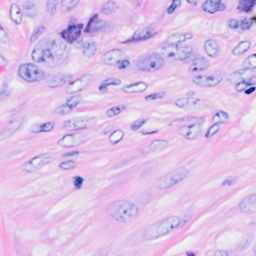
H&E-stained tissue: Breast